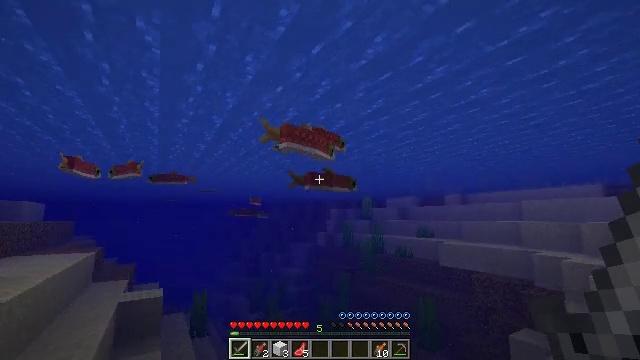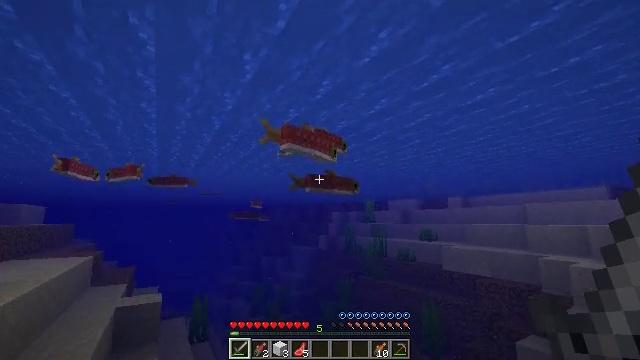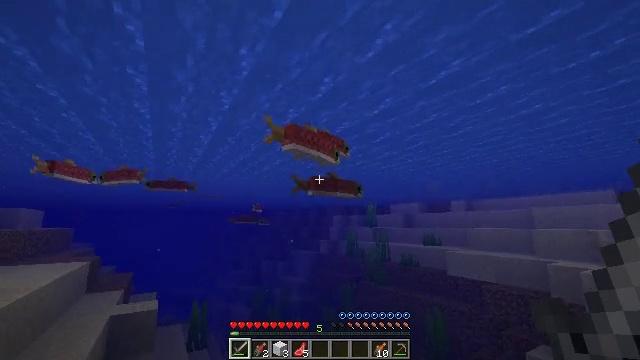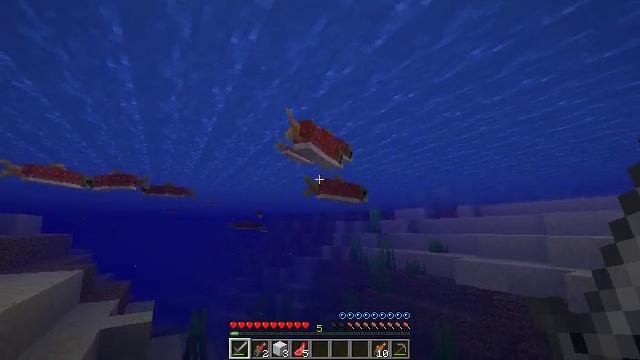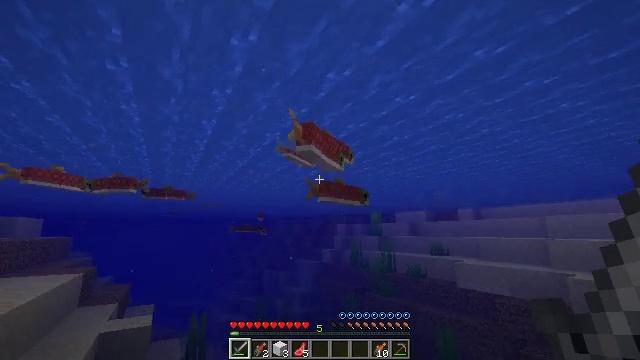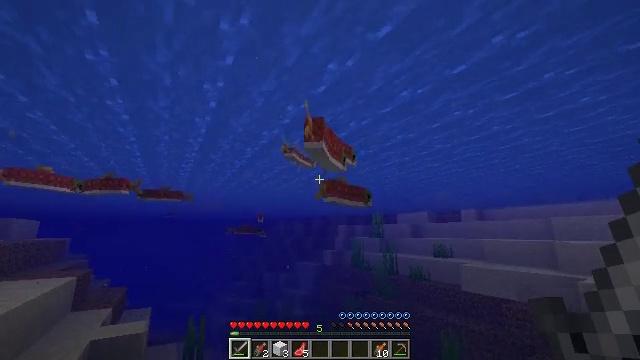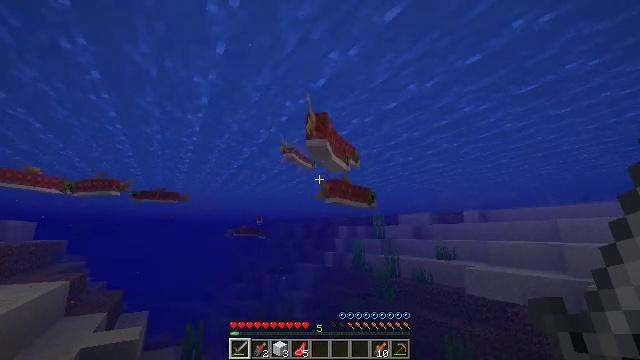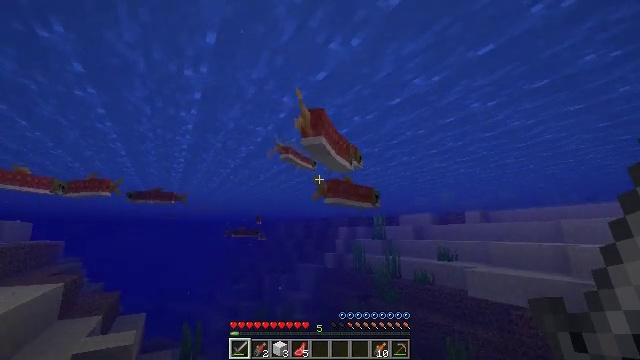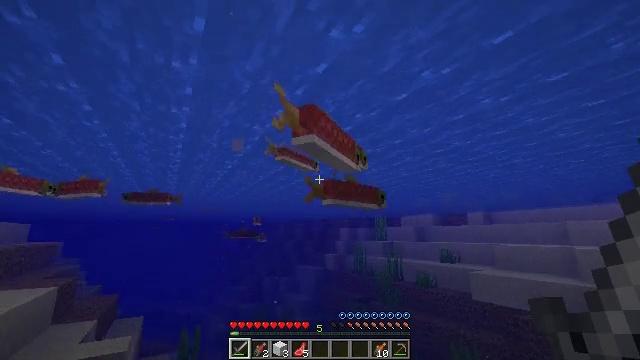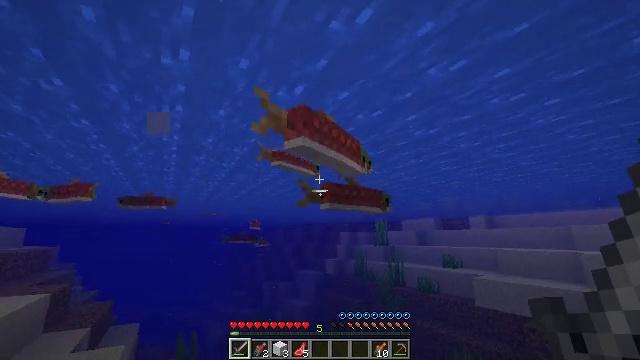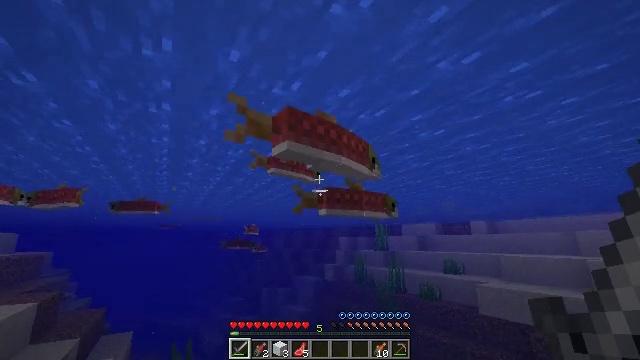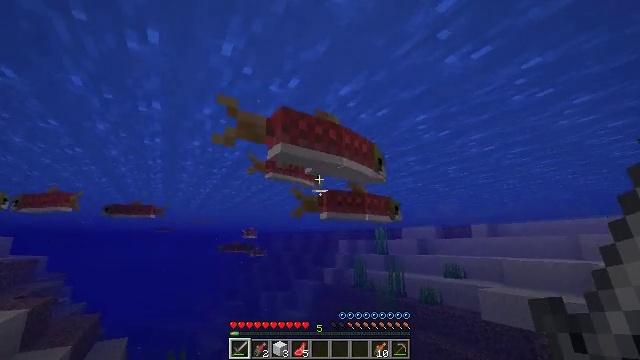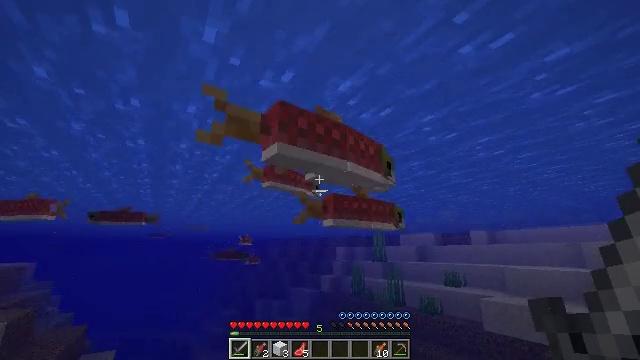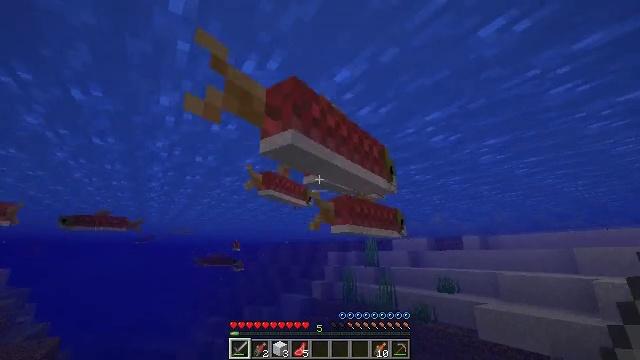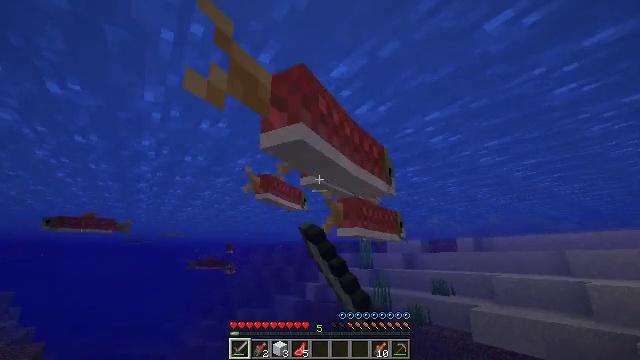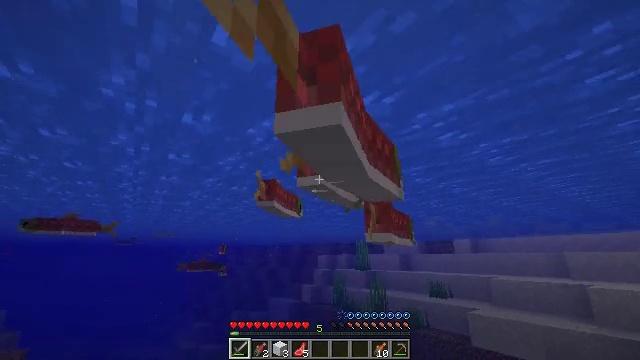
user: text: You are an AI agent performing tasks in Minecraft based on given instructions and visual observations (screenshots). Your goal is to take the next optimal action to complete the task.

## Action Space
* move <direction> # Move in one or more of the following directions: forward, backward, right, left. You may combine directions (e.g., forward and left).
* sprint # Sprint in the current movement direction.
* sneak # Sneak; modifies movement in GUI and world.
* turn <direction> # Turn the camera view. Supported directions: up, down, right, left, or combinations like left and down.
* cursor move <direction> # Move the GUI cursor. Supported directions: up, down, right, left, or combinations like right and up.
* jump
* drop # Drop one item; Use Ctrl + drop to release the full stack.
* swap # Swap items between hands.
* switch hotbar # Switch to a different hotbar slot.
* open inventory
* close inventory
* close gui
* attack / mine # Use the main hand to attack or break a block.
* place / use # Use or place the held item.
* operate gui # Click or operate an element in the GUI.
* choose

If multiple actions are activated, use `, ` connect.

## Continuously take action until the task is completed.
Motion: motion action
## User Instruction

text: Fish and kill the salmon.
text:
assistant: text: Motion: move forward
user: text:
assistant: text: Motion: move forward
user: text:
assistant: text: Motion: move forward, turn up
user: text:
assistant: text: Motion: move forward
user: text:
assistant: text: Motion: move forward
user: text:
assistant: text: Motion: move forward
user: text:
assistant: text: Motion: move forward
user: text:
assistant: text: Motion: move forward
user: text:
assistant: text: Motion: move forward
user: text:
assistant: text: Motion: move forward
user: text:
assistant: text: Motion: move forward
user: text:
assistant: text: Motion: move forward, turn up
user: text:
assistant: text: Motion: move forward, turn right, attack / mine
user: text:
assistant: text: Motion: move forward, turn right, attack / mine
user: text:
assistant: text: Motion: move forward, attack / mine
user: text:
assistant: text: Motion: move forward, attack / mine
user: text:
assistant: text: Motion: move forward
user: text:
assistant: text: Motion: move forward
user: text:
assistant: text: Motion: move forward, turn right and down
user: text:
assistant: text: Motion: move forward, turn right and down
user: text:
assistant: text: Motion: move forward, turn right and down
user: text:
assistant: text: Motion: move forward, turn right and down
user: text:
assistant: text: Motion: move forward, turn right and down
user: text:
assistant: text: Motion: move forward, turn down
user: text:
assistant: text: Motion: move forward, turn down
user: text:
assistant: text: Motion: move forward, turn down
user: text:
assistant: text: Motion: move forward, turn down
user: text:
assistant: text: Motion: move forward, turn down
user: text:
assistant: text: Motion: move forward, turn down
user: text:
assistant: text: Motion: move forward, turn down